Aerial crown-view tile of a tropical tree (Barro Colorado Island, Panama), acquired 20240918:
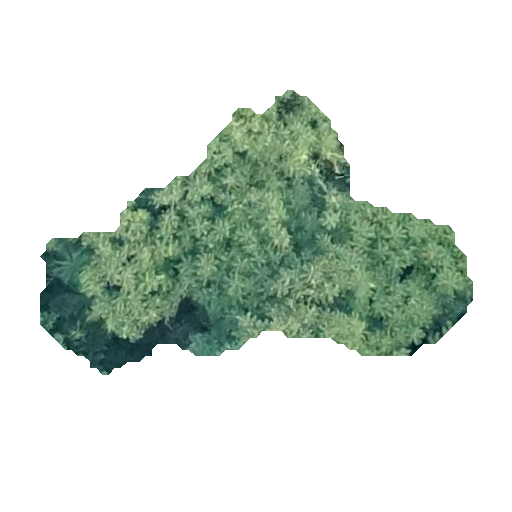
Species: Spondias mombin
GBIF accepted scientific name: Spondias mombin
Crown area: 110.11 m²